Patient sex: M
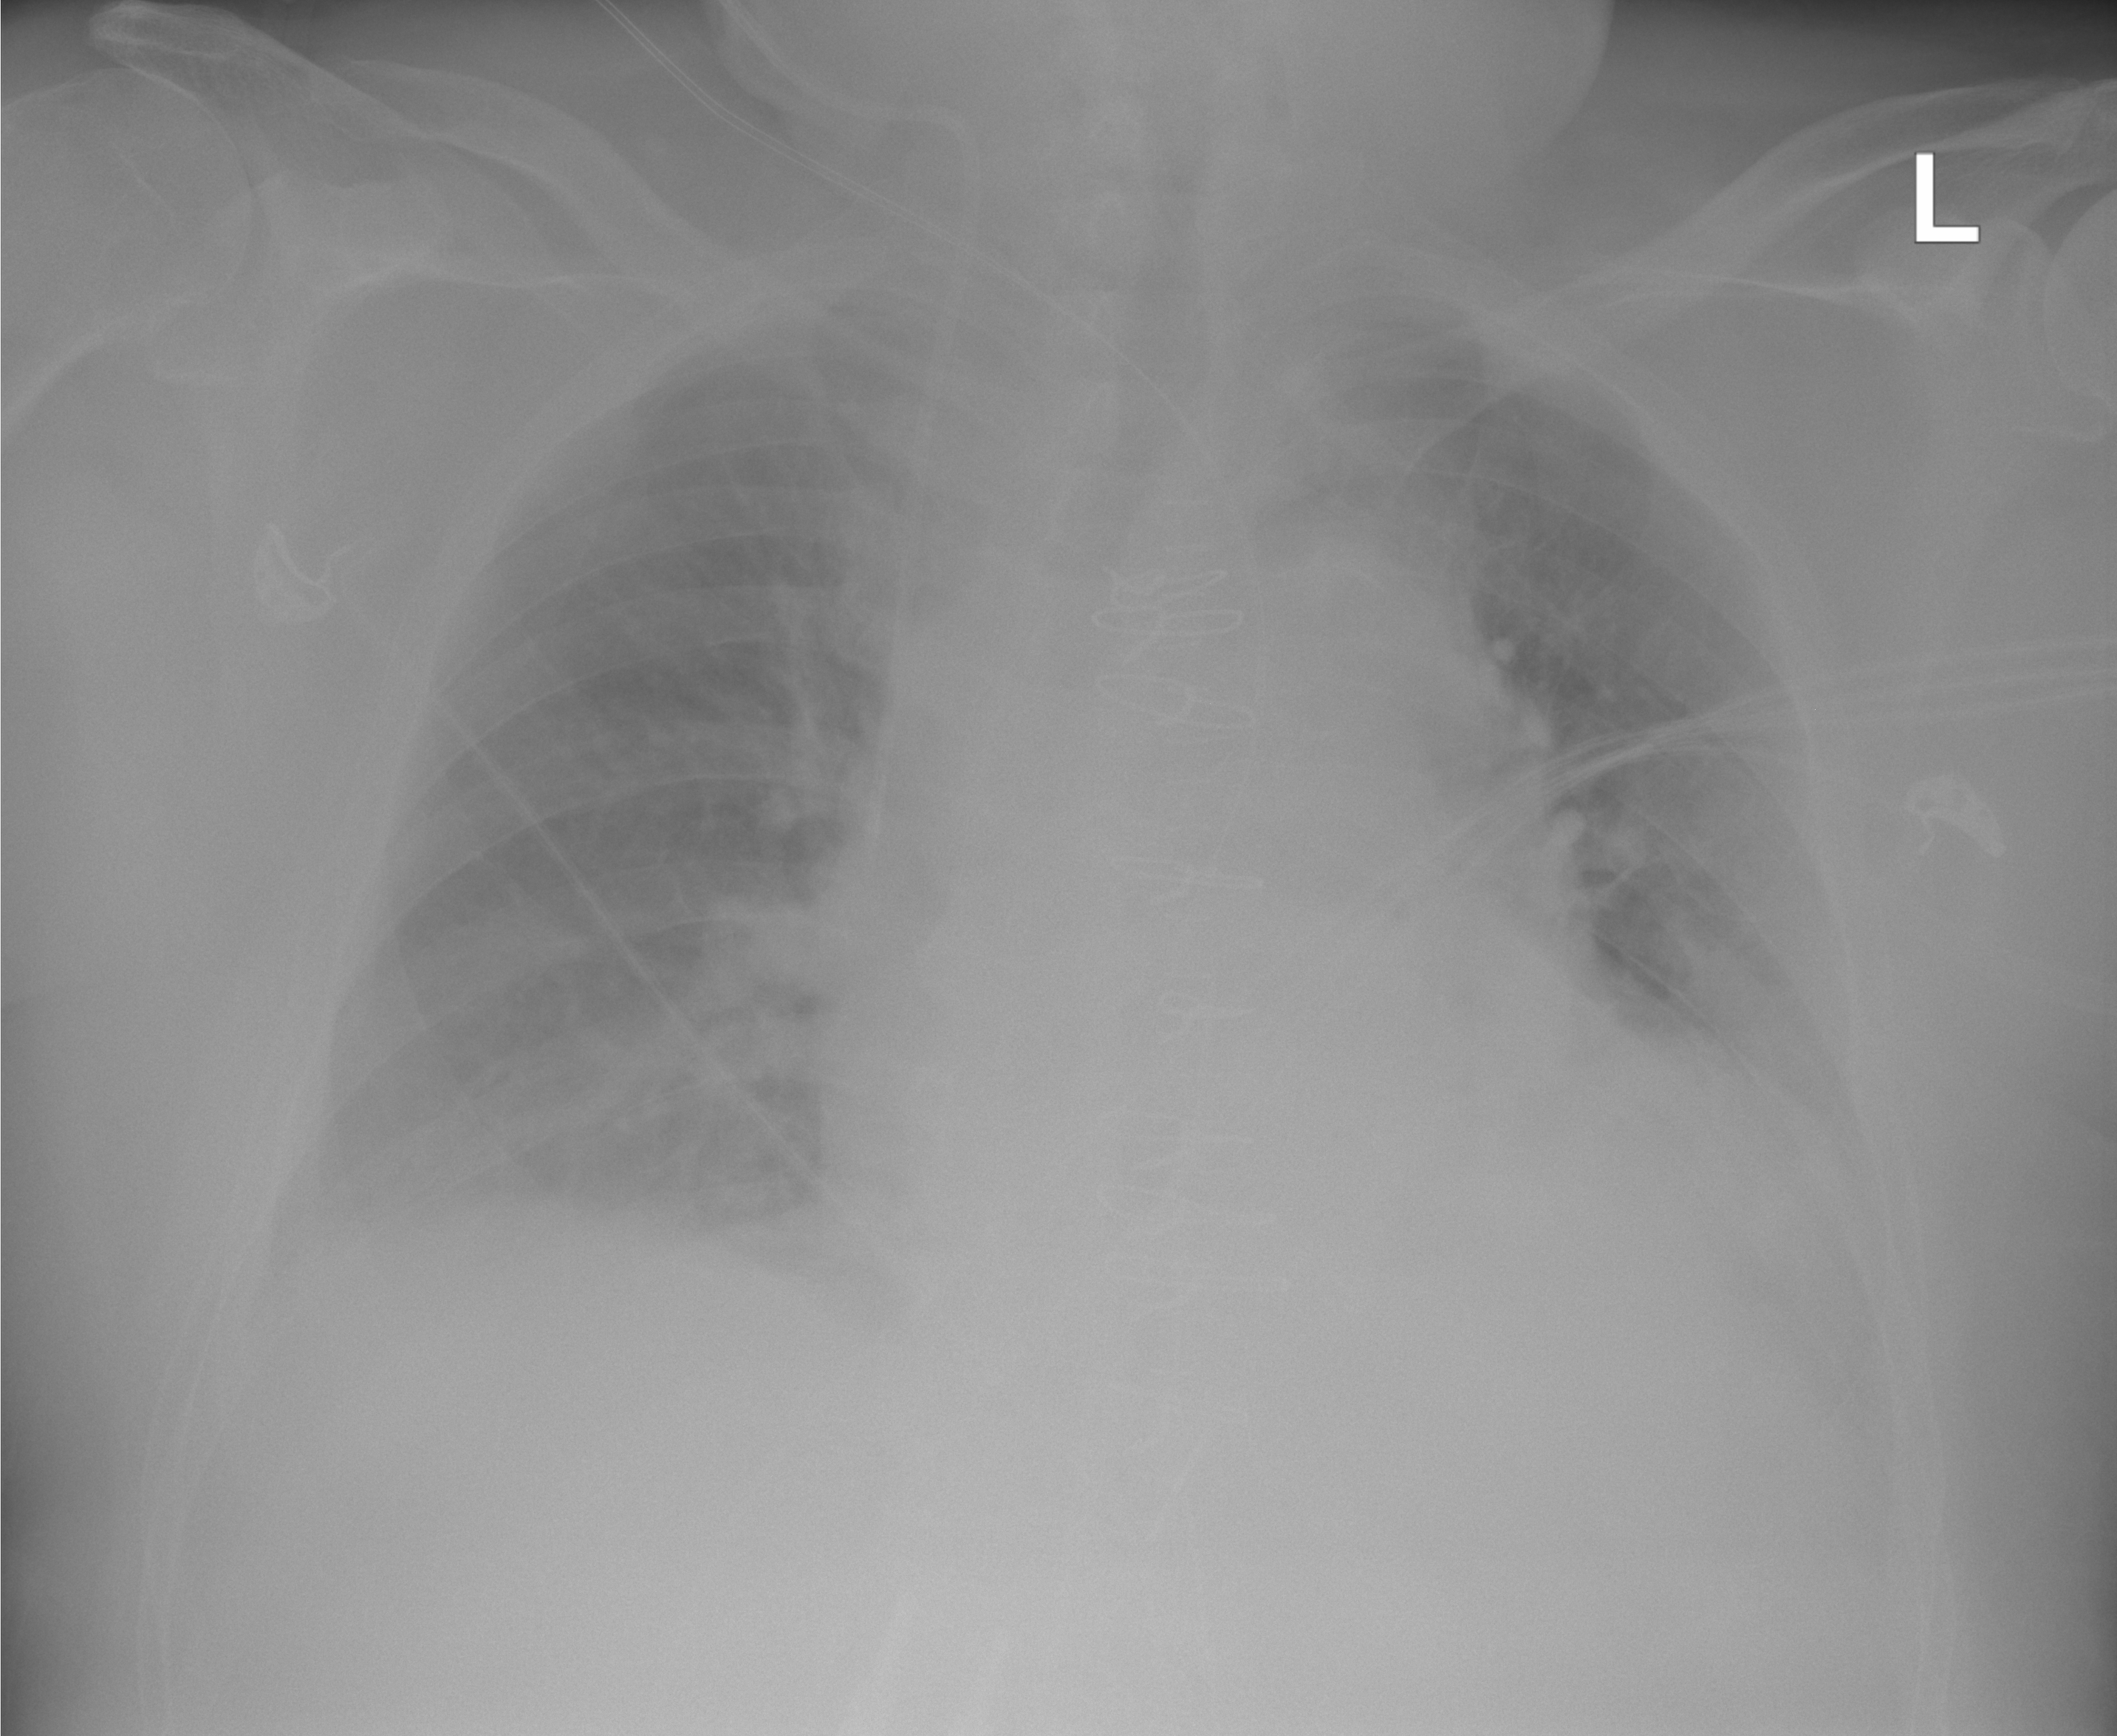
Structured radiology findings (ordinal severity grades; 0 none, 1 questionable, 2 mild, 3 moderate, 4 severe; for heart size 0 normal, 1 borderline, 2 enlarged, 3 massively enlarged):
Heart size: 2
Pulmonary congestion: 2
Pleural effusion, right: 2
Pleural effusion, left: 2
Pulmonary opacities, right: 0
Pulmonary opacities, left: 0
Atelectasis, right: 2
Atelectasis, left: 2